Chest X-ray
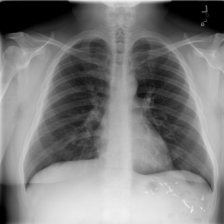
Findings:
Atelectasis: negative
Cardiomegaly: negative
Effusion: negative
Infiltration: negative
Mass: negative
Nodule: negative
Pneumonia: negative
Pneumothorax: negative
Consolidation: negative
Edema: negative
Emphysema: negative
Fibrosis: negative
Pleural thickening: negative
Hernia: negative